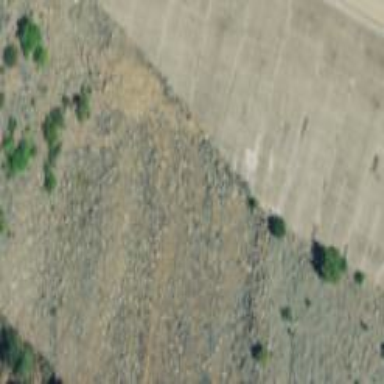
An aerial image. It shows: Landscape of bare rock.